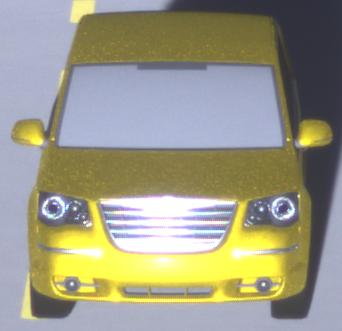
Make: Chrysler
Model: Grand Voyager 3.8
Detailed model: Grand Voyager
Model produced from: 2008/03
Model produced until: 2010/12
Doors: 5
Color: yellow
Road condition: dry road
Daytime: sunrise or sunset
Contrast: high contrast